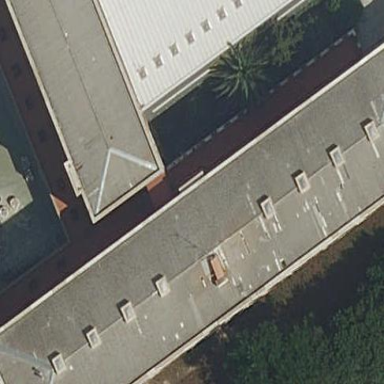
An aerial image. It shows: School building.